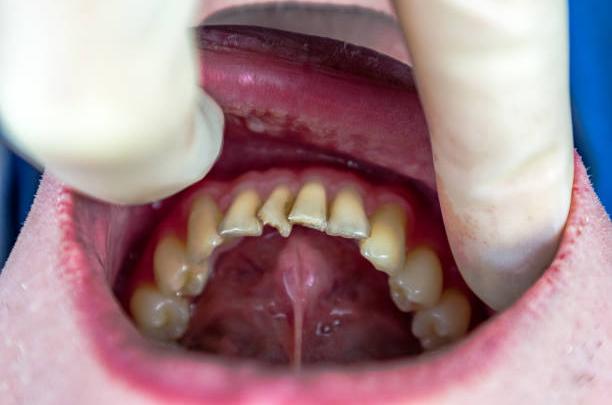
Condition: Gingivitis